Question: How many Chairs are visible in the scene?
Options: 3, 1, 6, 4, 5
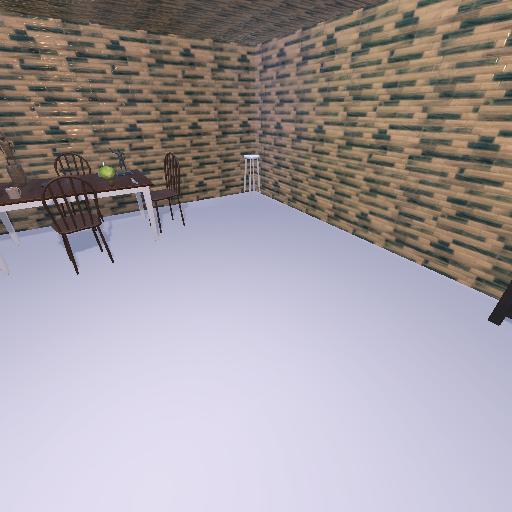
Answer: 3